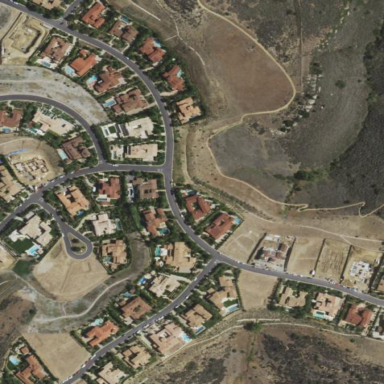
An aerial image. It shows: Residential area.